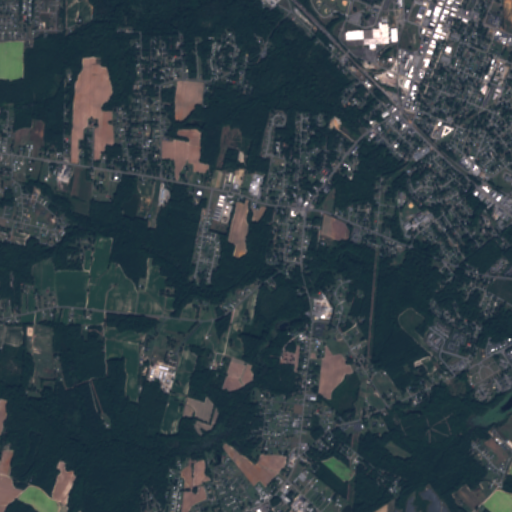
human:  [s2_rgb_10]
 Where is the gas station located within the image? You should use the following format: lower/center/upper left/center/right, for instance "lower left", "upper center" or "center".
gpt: The gas station is located in the lower center of the image.
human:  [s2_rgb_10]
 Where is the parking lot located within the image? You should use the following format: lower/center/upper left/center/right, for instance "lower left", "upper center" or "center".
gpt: The parking lot is located in the upper right of the image.
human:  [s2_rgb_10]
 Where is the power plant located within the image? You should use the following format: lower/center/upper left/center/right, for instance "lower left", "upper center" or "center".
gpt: The power plant is located in the upper right of the image.
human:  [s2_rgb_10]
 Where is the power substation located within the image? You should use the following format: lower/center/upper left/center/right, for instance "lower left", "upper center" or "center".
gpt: The power substation is located in the upper right of the image.
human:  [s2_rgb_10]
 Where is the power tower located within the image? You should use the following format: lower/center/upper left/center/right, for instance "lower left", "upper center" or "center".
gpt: The power tower is located in the right of the image.
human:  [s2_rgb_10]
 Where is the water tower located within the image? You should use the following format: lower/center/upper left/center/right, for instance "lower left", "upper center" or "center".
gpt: The water tower is located in the upper right of the image.
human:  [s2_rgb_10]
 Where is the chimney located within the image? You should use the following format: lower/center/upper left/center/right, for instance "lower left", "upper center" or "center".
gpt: The chimney is located in the upper right of the image.
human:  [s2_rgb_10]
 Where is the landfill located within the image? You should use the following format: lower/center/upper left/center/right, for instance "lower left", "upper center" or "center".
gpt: There is no landfill in the image.